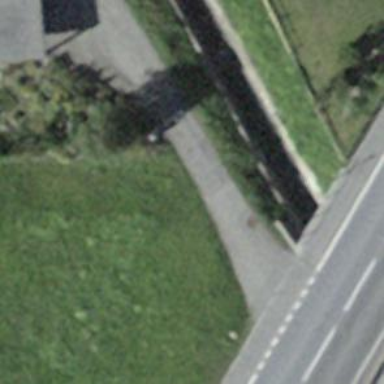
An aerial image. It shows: Lift gate barrier.